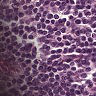
Metastatic tissue present: no